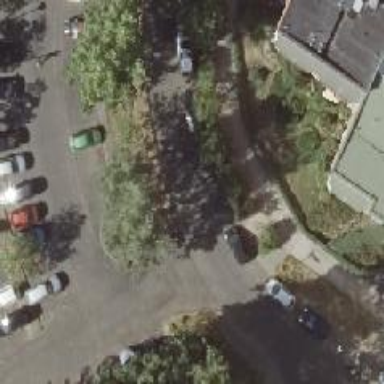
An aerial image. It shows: Residential road with concrete surface.